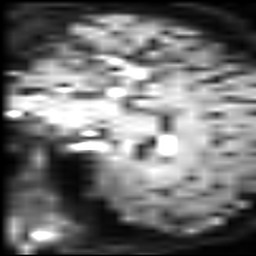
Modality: inplaneT2
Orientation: sagittal